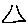
Label: triangle